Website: walmart
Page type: store-pickup
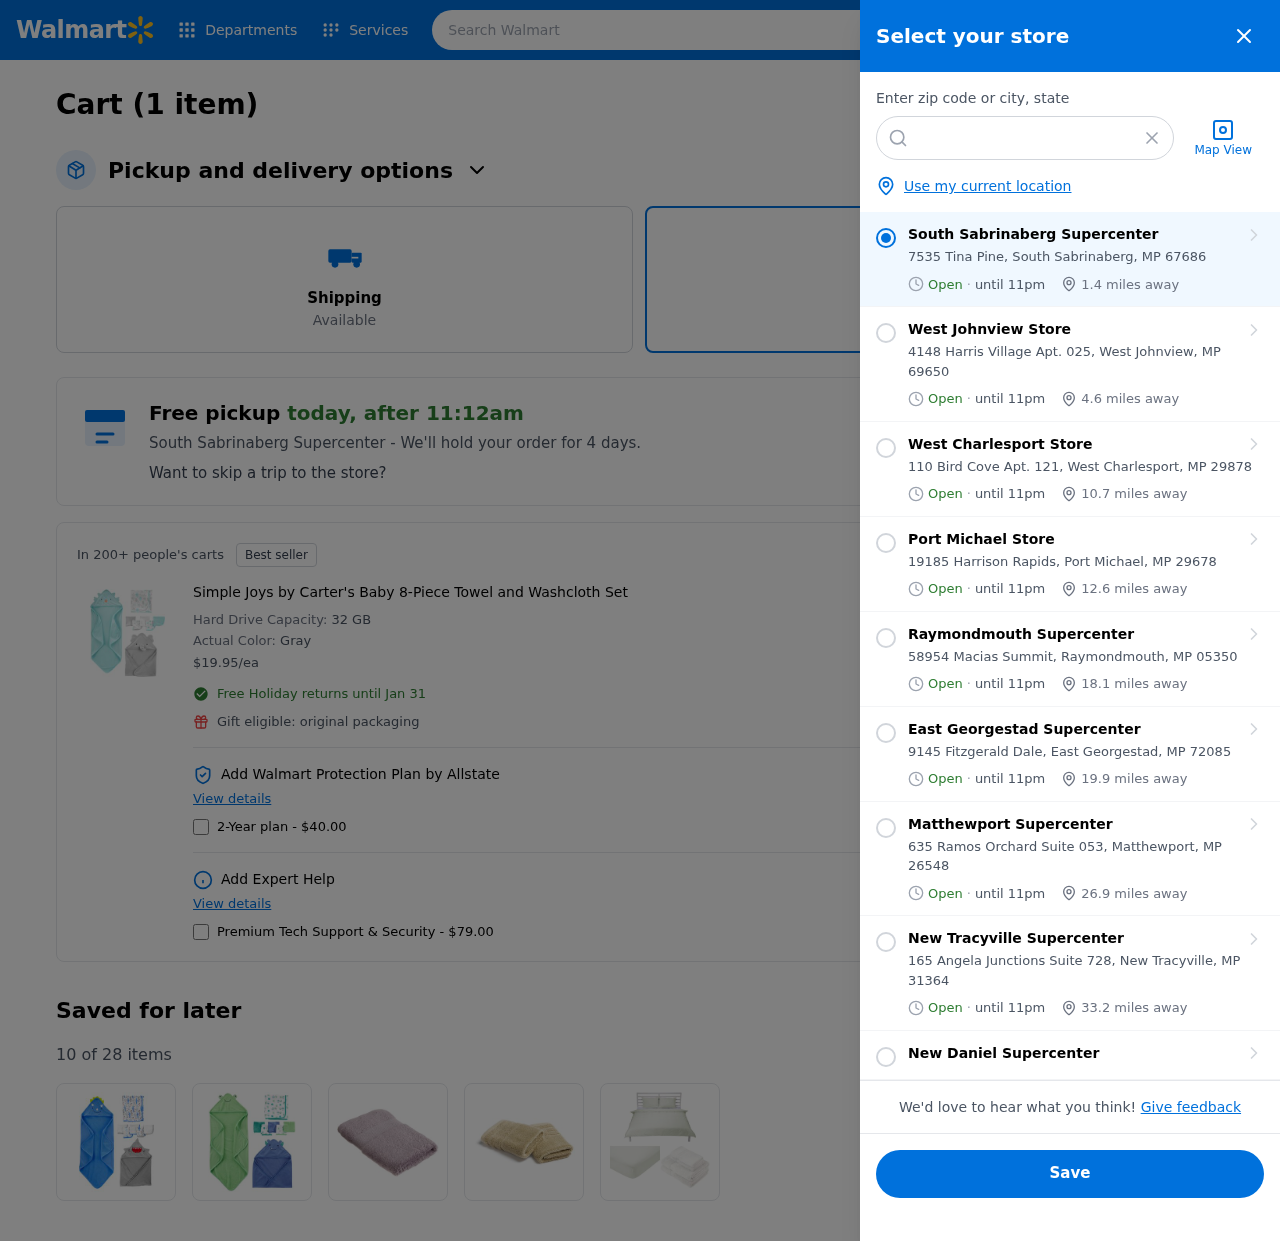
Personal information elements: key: PII_CITY
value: South Sabrinaberg
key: PII_CITY
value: South Sabrinaberg Supercenter
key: PII_CITY_STATE_ZIP
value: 7535 Tina Pine, South Sabrinaberg, MP 67686
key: PII_LOCATION1_CITY
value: West Johnview Store
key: PII_LOCATION1_CITY_STATE_ZIP
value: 4148 Harris Village Apt. 025, West Johnview, MP 69650
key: PII_LOCATION2_CITY
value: West Charlesport Store
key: PII_LOCATION2_CITY_STATE_ZIP
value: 110 Bird Cove Apt. 121, West Charlesport, MP 29878
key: PII_LOCATION3_CITY
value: Port Michael Store
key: PII_LOCATION3_CITY_STATE_ZIP
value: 19185 Harrison Rapids, Port Michael, MP 29678
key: PII_LOCATION4_CITY
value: Raymondmouth Supercenter
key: PII_LOCATION4_CITY_STATE_ZIP
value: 58954 Macias Summit, Raymondmouth, MP 05350
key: PII_LOCATION5_CITY
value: East Georgestad Supercenter
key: PII_LOCATION5_CITY_STATE_ZIP
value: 9145 Fitzgerald Dale, East Georgestad, MP 72085
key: PII_LOCATION6_CITY
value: Matthewport Supercenter
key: PII_LOCATION6_CITY_STATE_ZIP
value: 635 Ramos Orchard Suite 053, Matthewport, MP 26548
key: PII_LOCATION7_CITY
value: New Tracyville Supercenter
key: PII_LOCATION7_CITY_STATE_ZIP
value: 165 Angela Junctions Suite 728, New Tracyville, MP 31364
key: PII_LOCATION8_CITY
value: New Daniel Supercenter
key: PII_POSTCODE
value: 67686
Product elements: key: PRODUCT1_NAME
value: Simple Joys by Carter's Baby 8-Piece Towel and Washcloth Set
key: PRODUCT1_PRICE
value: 19.95
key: PRODUCT1_DESC
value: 32 GB
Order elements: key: ORDER_NUM_ITEMS
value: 1
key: ORDER_NUM_ITEMS
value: Cart (1 item)
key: ORDER_DELIVERY_DATE
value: today, after 11:12am
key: ORDER_ITEM1_QUANTITY
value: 1
Search elements: key: HEADER_SEARCH
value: Search Walmart
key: SEARCH_LOCATION
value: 67686